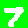
Digit: 7